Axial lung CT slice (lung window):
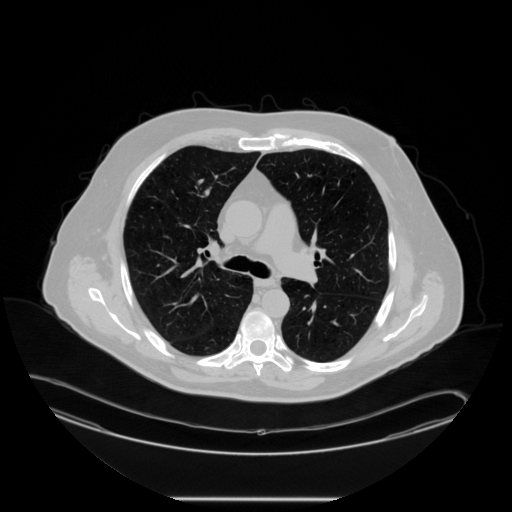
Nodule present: no